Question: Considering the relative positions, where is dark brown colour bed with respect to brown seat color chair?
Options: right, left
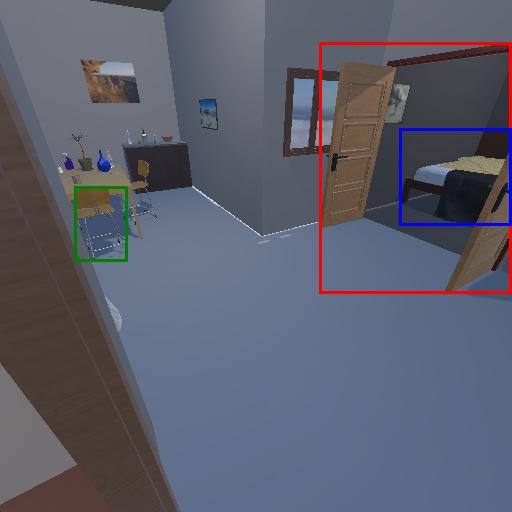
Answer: right